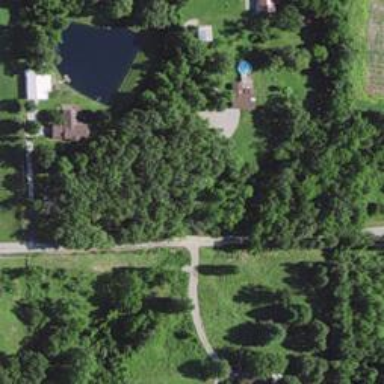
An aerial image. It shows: Driveway leading to service road.